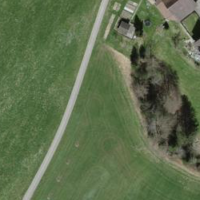
EUNIS habitat code: 24
Species observed at this site:
Veronica filiformis